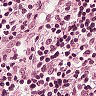
Metastatic tissue present: no